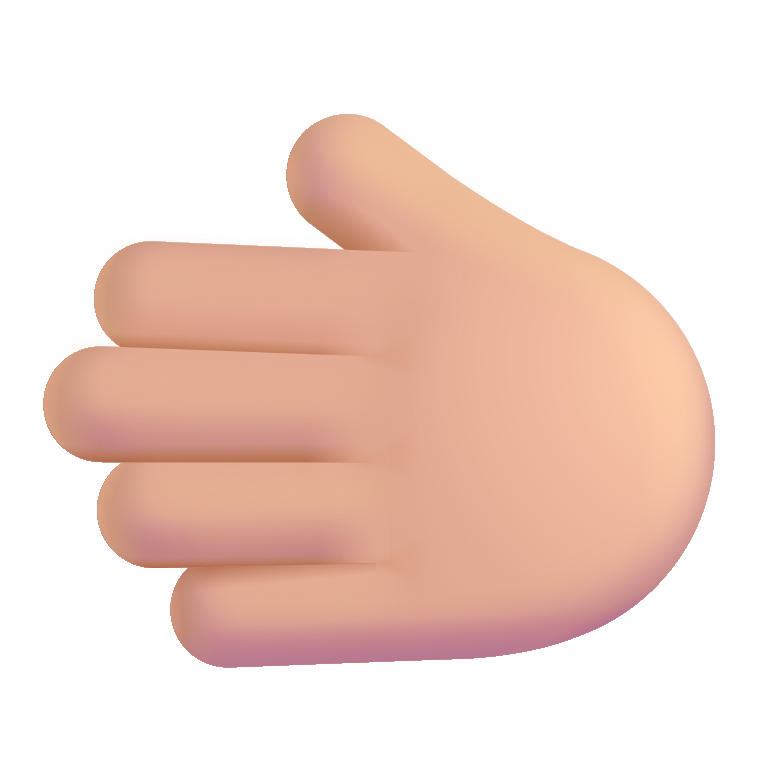
leftwards hand color  light